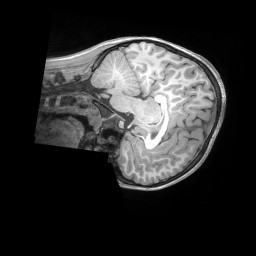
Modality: T1w
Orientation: sagittal
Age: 8
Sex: male
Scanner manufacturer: siemens
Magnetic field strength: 3 T
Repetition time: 2.53 s
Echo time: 0.00164 s